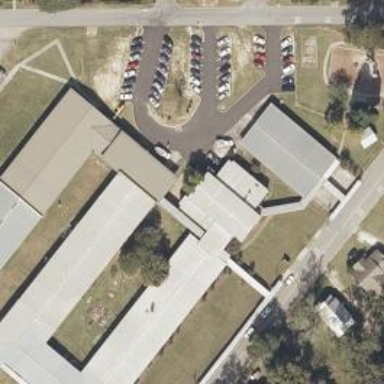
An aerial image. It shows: School.